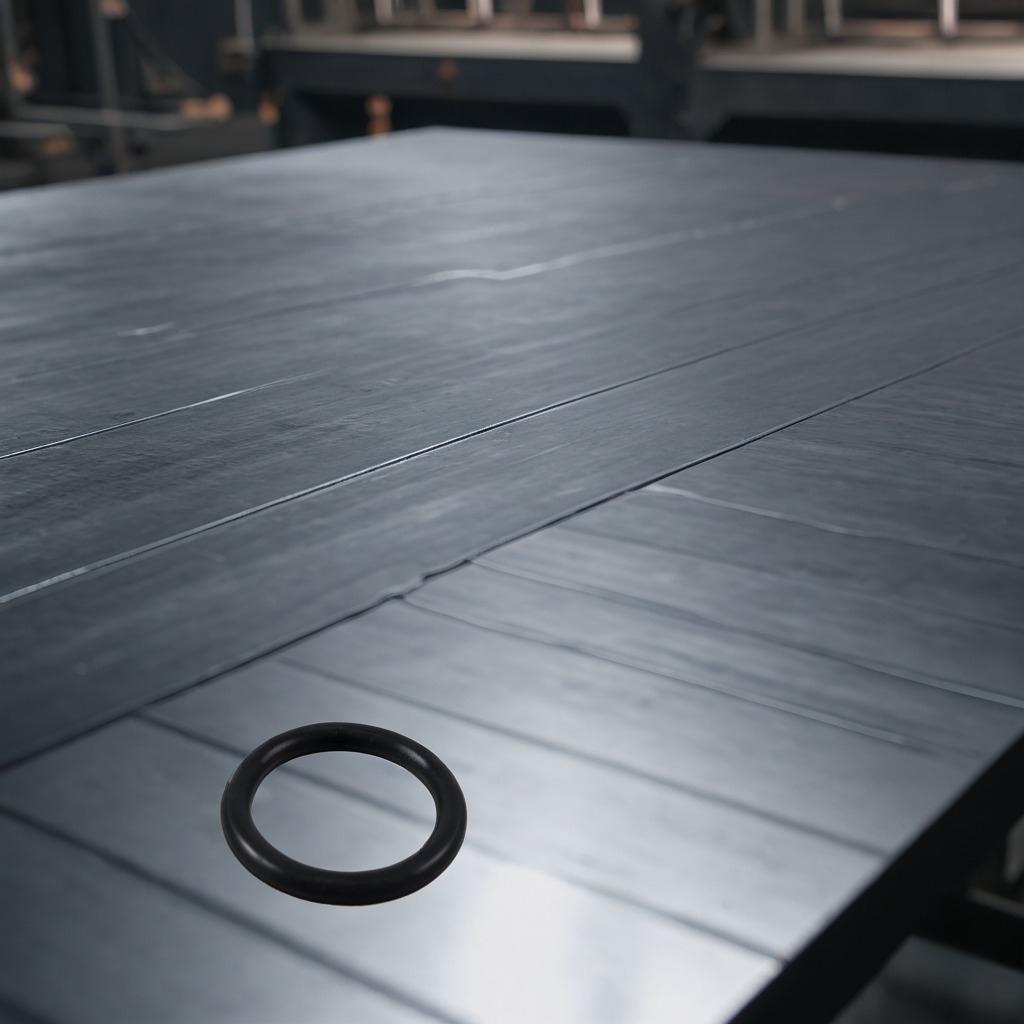
A rubber O-ring is lying on the cold steel table in a mining workshop.